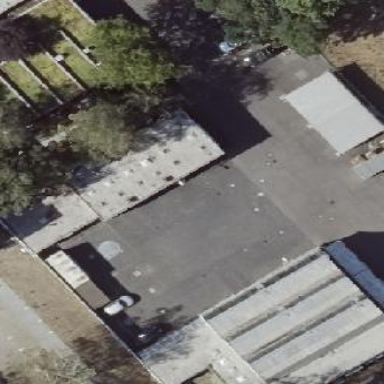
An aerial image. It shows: Industrial building painted in white.